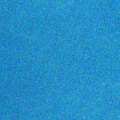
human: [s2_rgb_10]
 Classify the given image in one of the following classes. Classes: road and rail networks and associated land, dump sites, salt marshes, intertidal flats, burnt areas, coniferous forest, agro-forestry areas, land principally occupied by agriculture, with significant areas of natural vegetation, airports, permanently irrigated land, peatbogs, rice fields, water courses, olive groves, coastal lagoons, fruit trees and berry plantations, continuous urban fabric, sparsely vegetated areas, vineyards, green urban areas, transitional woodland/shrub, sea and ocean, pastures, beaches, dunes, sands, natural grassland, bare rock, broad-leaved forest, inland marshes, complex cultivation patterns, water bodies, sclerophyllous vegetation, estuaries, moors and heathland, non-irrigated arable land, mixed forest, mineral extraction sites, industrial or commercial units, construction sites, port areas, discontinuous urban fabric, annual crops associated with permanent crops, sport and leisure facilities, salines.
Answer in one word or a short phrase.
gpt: sea and ocean